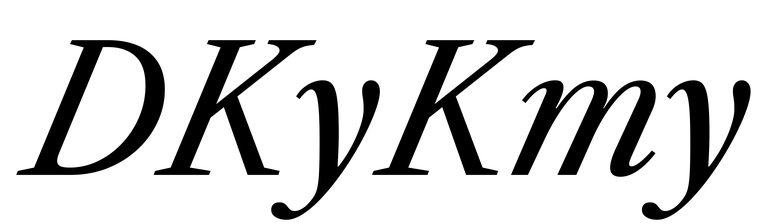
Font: LibreCaslonText-Italic_Italic